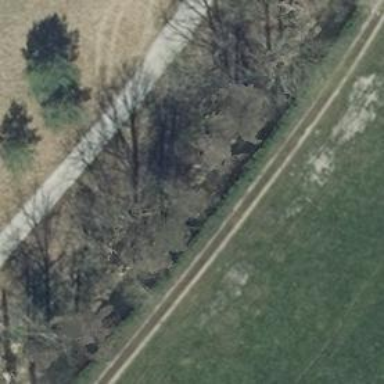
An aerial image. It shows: Row of deciduous broadleaved trees.